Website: apple
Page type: delivery-shipping
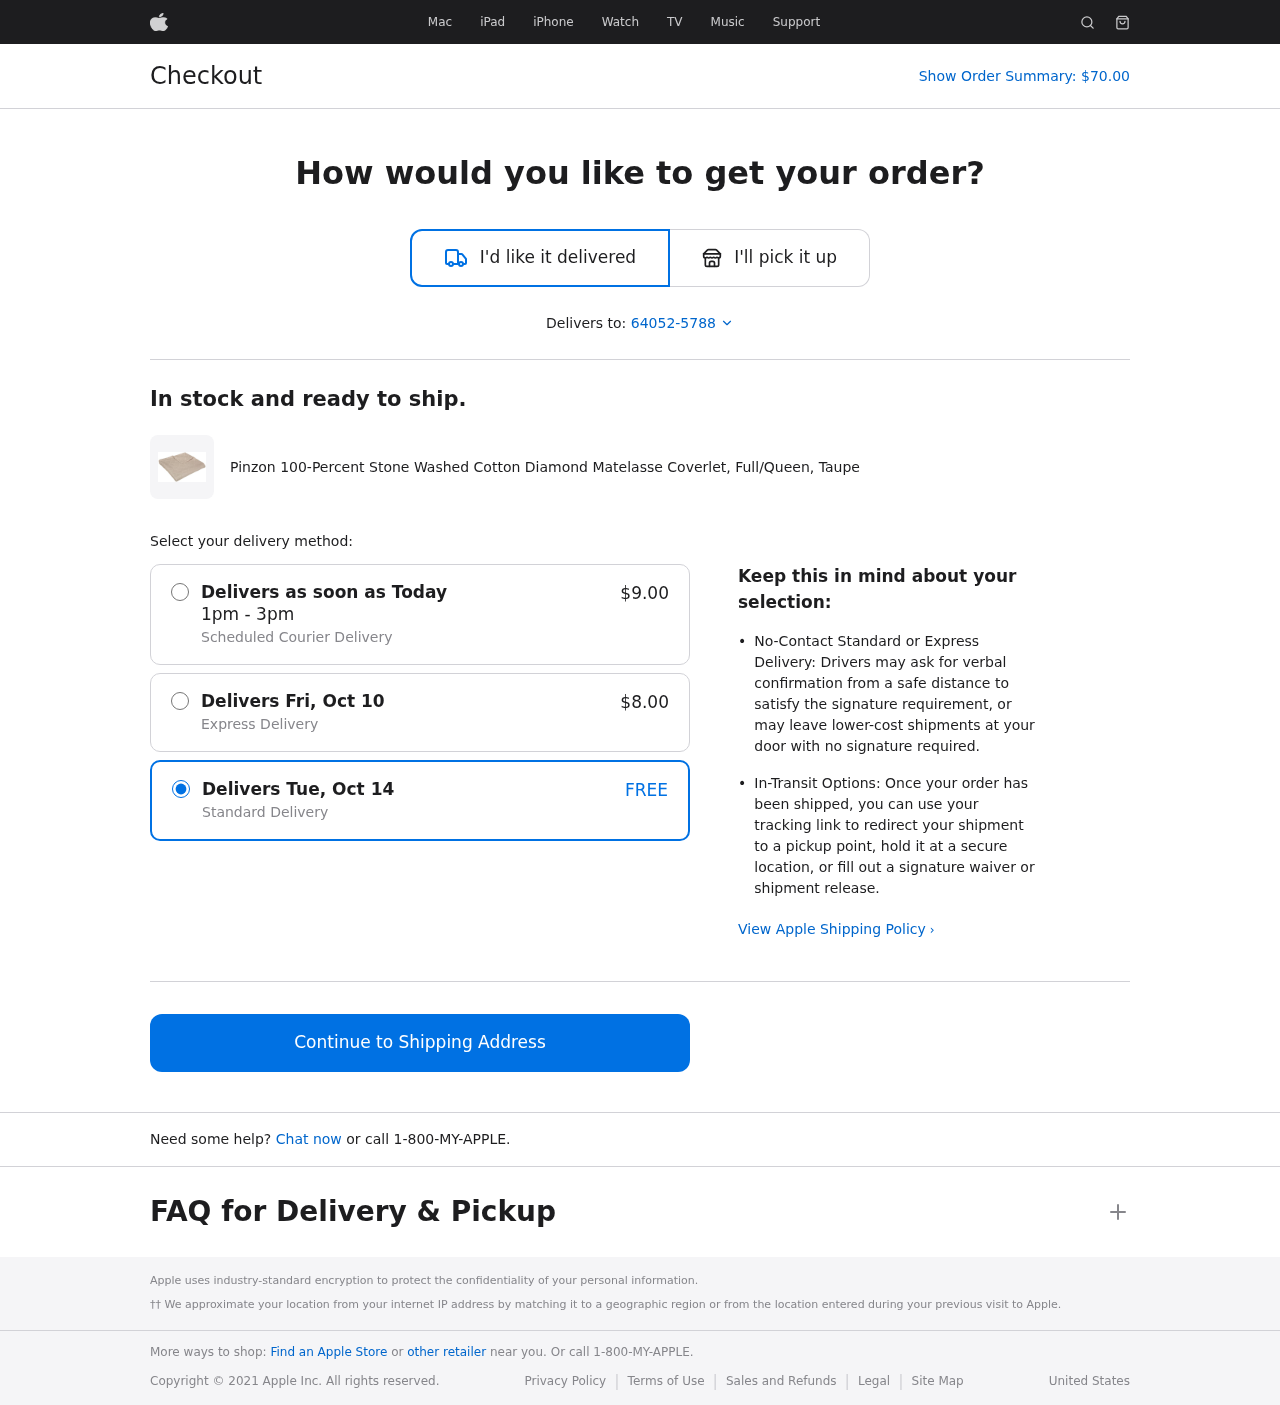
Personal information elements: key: PII_POSTCODE_FULL
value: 64052-5788
Product elements: key: PRODUCT1_NAME
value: Pinzon 100-Percent Stone Washed Cotton Diamond Matelasse Coverlet, Full/Queen, Taupe
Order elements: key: ORDER_TOTAL
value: $70.00
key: ORDER_SHIPPING_DATE
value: Today
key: ORDER_SAMEDAY_SHIPPING_COST
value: $9.00
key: ORDER_EXPRESS_DATE
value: Fri, Oct 10
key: ORDER_EXPRESS_SHIPPING_COST
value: $8.00
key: ORDER_DELIVERY_DATE
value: Tue, Oct 14
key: ORDER_SHIPPING_COST
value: FREE